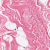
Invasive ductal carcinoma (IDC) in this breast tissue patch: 0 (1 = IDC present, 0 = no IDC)